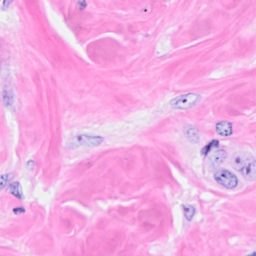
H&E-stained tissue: Breast